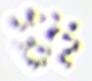
Label: Phaeocystis